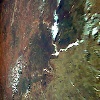
Label: land